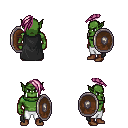
a pixel art fantasy rpg character, male body template, orc, green skin, black cape, white pants, pink long mohawk hairstyle, brown shoes, shield, four views (front, back, left, right), 2x2 character sprite sheet, small pixel art, hard edges, no anti-aliasing